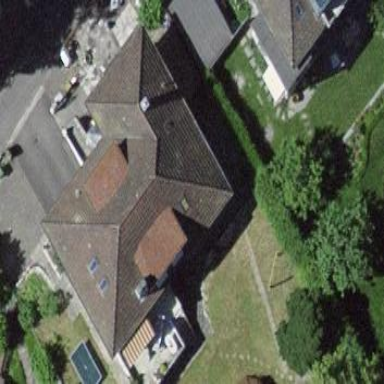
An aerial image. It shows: Detached building with hipped roof shape.